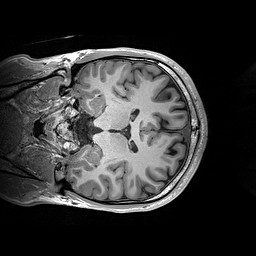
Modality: T1w
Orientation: coronal
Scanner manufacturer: siemens
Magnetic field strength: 3 T
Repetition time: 2.2 s
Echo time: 0.00244 s